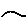
Label: bird